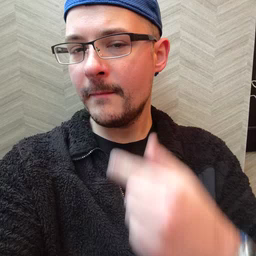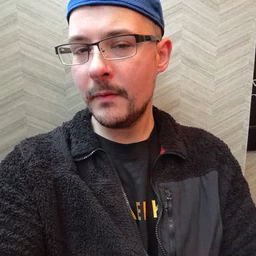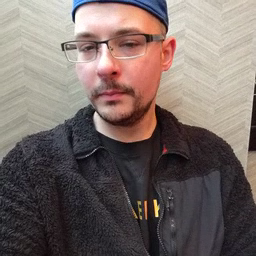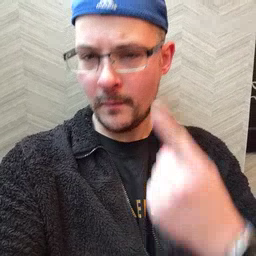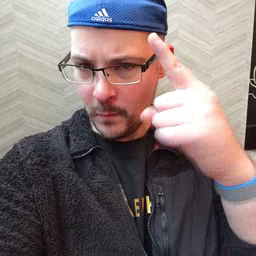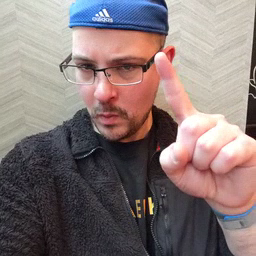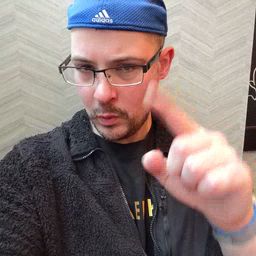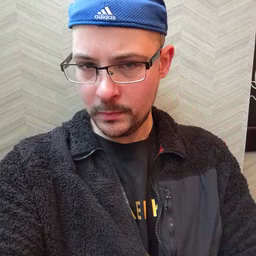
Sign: for